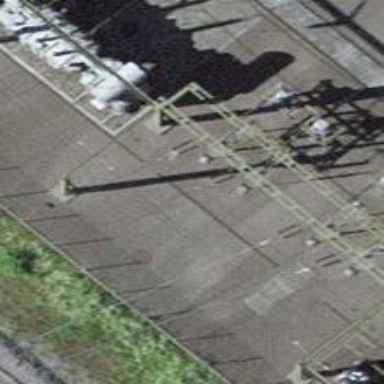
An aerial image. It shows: Power line is depicted.